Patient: sex F, age 54
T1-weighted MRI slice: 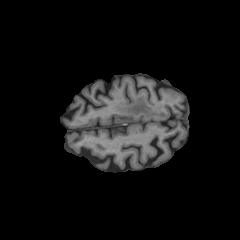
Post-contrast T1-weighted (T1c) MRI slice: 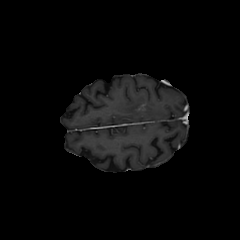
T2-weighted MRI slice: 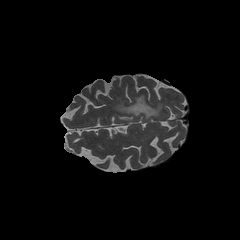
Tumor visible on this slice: yes
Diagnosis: Glioblastoma, IDH-wildtype
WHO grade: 4